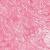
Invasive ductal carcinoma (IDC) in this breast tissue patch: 0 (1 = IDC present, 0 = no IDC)